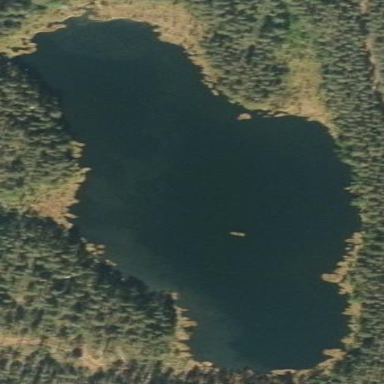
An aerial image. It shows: Beautiful lake surrounded by nature.